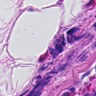
Metastatic tissue present: yes